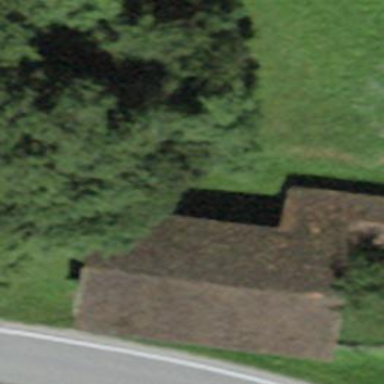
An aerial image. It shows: Farm auxiliary building.